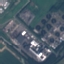
Land use / land cover: Industrial